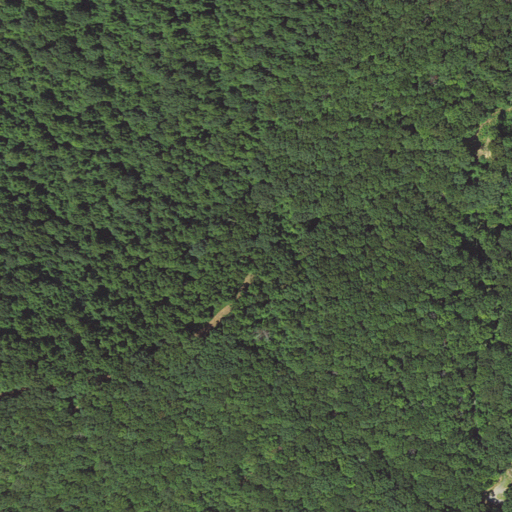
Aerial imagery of mountain in North Carolina named Rocky Face containing deciduous forest and open development